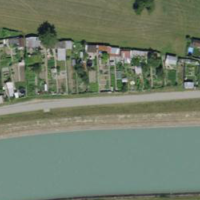
EUNIS habitat code: 15
Species observed at this site:
Zygaena filipendulae
Oedipoda caerulescens